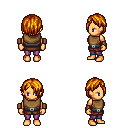
a pixel art fantasy rpg character, female body template, human, tanned skin, leather chest armor, magenta pants, dark blonde bangs hairstyle, leather bracers, four views (front, back, left, right), 2x2 character sprite sheet, small pixel art, hard edges, no anti-aliasing